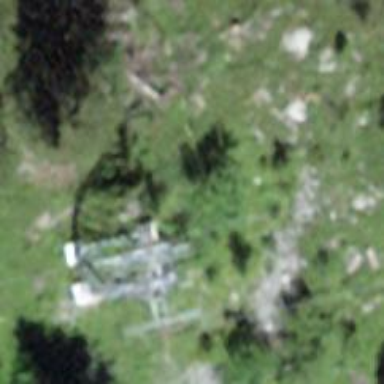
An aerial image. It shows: Pylon used for aerialway.